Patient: sex M, age 34
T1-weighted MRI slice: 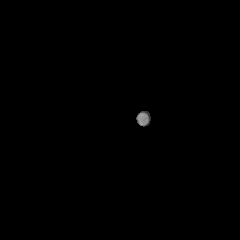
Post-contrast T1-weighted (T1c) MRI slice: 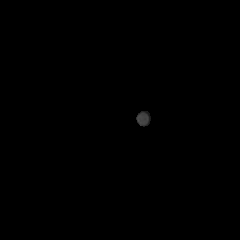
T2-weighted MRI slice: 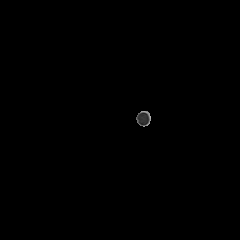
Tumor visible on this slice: no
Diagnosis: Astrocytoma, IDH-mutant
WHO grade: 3